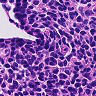
Metastatic tissue present: no